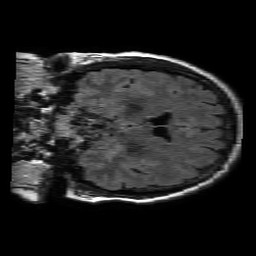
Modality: FLAIR
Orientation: coronal
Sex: female
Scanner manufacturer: philips
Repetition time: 11 s
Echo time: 0.125 s